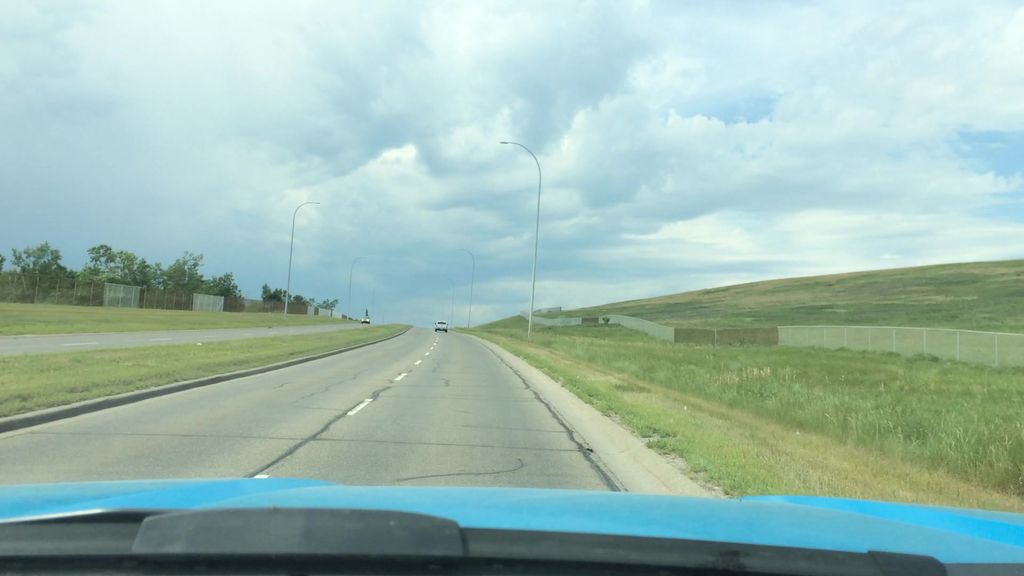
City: calgary